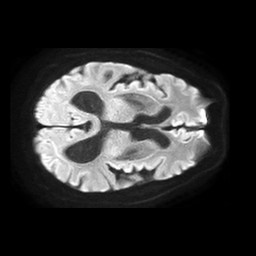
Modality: TRACE
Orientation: axial
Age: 72
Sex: female
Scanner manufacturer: philips
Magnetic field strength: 1.5 T
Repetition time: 4.6 s
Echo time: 0.08631 s